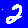
Digit: 2